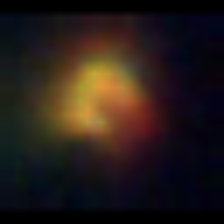
Taxon: NanoPlankton
Group: Other